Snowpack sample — Loveland Pass, Silver Plume, Colorado, USA (2/11/26, 12:00 PM MST)
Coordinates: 39.663, -105.886
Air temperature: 35 °F
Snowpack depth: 82 cm
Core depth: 40 cm
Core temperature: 23 °F
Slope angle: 13°, slope face: 12°
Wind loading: high
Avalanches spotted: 1
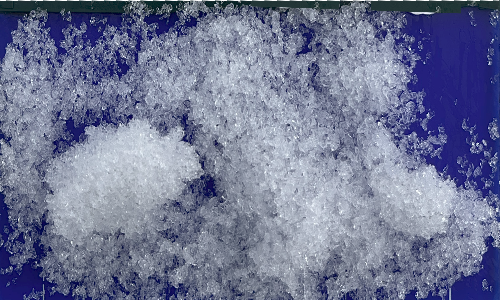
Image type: core
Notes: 1 small avalanche spotted on the north side of the bowl, lots of wind loading